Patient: sex M, age 55
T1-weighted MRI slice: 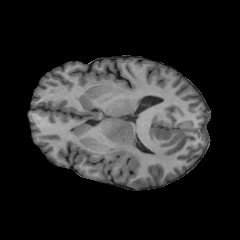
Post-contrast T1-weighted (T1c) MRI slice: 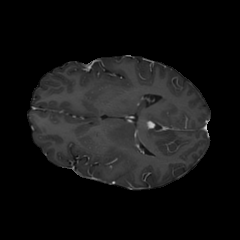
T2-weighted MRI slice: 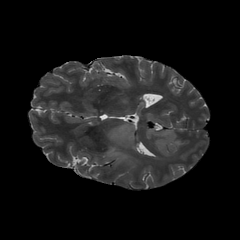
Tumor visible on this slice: yes
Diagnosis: Astrocytoma, IDH-wildtype
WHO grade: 2